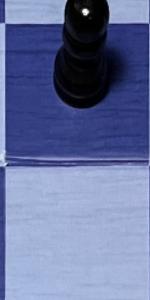
Label: Empty